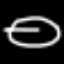
Label: leaf